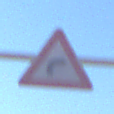
Verkehrszeichen: KurveRechts
Umgebung: Outdoor, Nature
Tageszeit: MorningAfternoon
Wetter: PartlyCloudy
Licht: Natural
Jahreszeit: NotSpecified
Kontrast: HighContrast